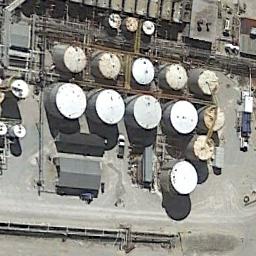
Label: storage tanks